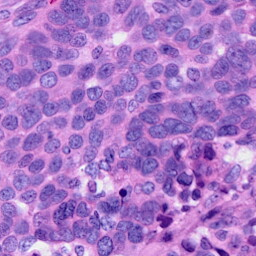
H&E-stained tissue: Ovarian